Current action and preconditions to check: trajectory_clear

Your task: For each precondition in the list above, predict whether it will hold at this action.

Consider the current scene as observed from the mobile robot's camera, and analyze the predicted future states of all dynamic agents (e.g., people, animals, vehicles, or any moving entities) within the NEXT SECOND.

IMPORTANT: Only answer "very likely" if you are absolutely certain—based on strong, clear evidence—that a dynamic agent will violate the precondition in the predicted future state. Do NOT answer "very likely" for unlikely, ambiguous, or low-probability risks.

Ask yourself for each precondition: Is there a high probability, with clear and convincing evidence, that the predicted future states of any dynamic agent will interfere with the predicted future state of the currently executing action within the NEXT SECOND, causing that precondition to fail?

Assess the risk level based on these predictions. Use "likely" or "very likely" if motions create a clear risk of interference.

Use "neutral" or "improbable" if agents are nearby but their predicted paths are clearly diverging or non-conflicting.

Failure Risk Categories: "very improbable", "improbable", "neutral", "likely", "very likely"

Answer Format: Output ONLY the probability_of_failure value from these categories: "very improbable", "improbable", "neutral", "likely", "very likely"

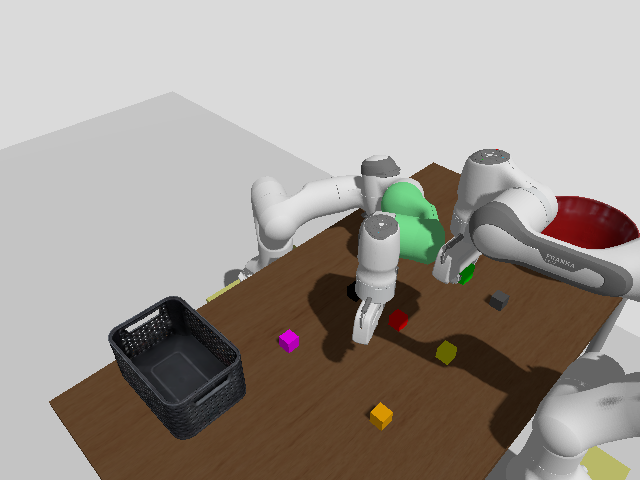

Answer: likely